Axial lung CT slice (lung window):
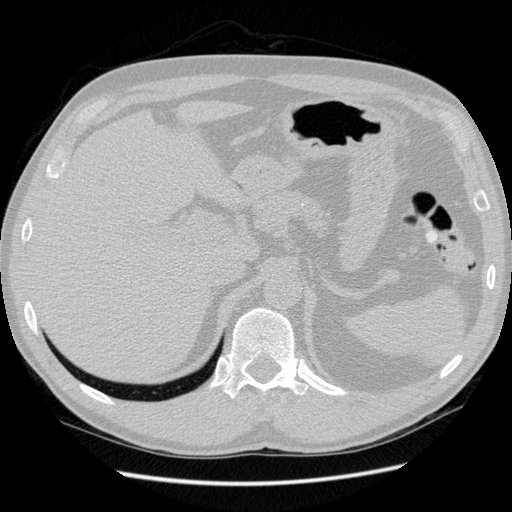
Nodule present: no